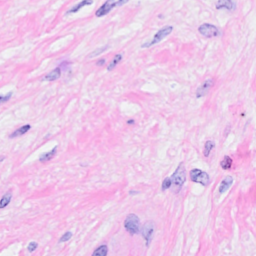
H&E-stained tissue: Breast